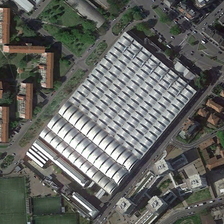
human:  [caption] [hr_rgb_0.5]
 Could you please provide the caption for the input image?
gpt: some buildings and green trees are around a rectangle center building .

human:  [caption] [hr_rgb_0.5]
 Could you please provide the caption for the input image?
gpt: some buildings and green trees are around a rectangle center building .

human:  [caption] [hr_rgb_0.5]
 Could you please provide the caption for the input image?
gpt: the center is a red square structure, a total of four layers .

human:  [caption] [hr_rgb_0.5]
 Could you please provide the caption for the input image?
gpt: the center is a red square structure, a total of four layers .

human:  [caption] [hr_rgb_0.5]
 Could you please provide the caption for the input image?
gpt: the center is surrounded by dark green trees .